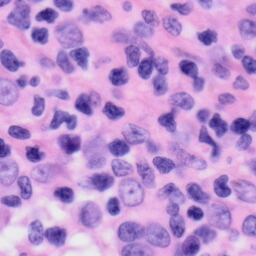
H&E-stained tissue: Skin